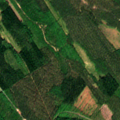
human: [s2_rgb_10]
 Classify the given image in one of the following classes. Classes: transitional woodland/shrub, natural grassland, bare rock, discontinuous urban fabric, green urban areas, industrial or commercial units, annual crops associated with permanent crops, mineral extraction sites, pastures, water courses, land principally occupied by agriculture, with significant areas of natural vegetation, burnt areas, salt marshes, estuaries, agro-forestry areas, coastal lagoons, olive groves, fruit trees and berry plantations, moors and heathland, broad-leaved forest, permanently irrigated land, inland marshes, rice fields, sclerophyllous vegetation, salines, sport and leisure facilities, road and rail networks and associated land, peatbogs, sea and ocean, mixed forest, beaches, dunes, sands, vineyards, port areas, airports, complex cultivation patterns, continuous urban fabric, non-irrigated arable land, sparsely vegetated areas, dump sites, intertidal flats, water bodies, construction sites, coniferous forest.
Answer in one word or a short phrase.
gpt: coniferous forest, mixed forest